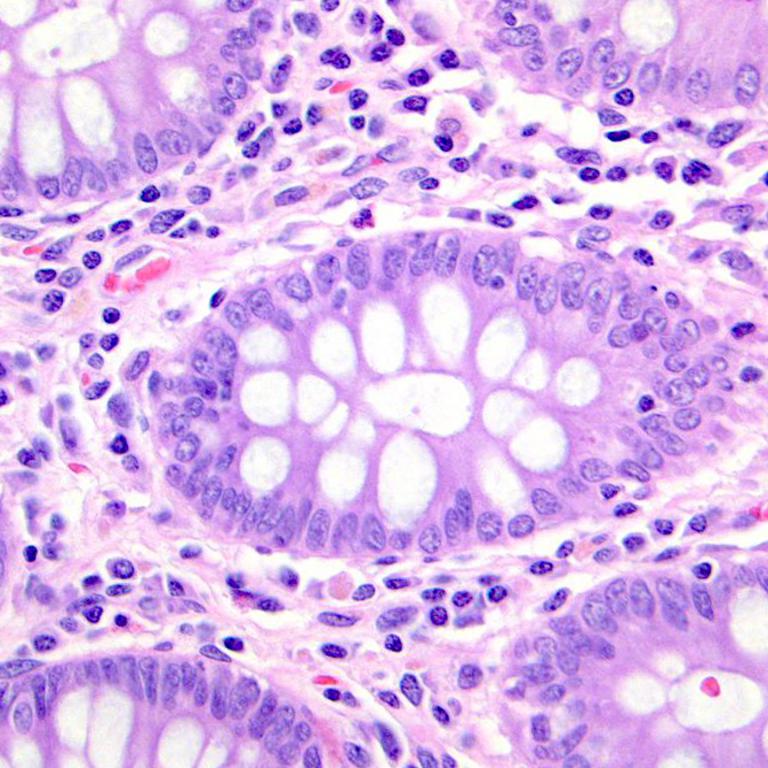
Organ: colon
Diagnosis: benign